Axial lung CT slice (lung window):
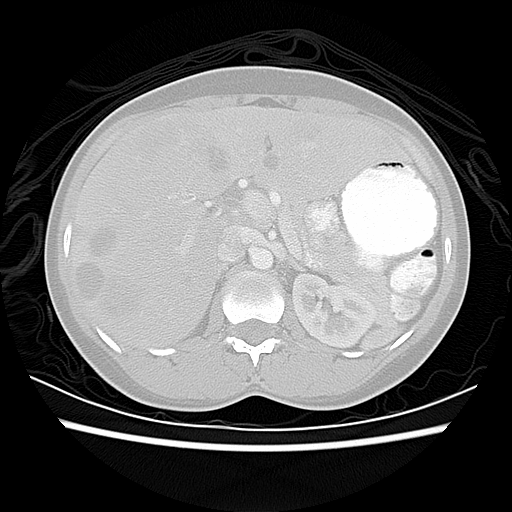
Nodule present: no